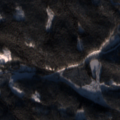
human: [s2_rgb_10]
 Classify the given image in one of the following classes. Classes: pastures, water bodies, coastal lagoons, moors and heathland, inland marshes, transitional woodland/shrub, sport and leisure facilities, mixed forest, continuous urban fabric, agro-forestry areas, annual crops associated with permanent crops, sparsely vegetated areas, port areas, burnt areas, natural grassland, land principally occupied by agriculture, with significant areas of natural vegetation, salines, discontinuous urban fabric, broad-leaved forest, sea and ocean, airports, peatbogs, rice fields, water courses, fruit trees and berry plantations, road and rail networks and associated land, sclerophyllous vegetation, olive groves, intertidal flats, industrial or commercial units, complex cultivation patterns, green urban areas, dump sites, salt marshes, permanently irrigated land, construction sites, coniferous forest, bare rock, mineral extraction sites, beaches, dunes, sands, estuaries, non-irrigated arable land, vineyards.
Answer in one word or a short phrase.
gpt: coniferous forest, transitional woodland/shrub